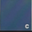
Piece: xx